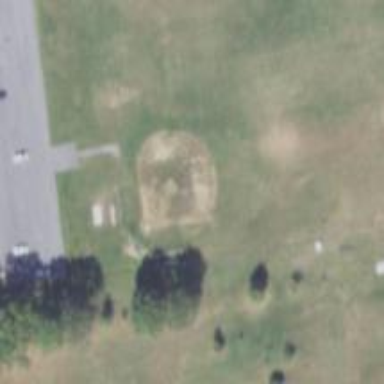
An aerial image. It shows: Baseball pitch for leisure land.